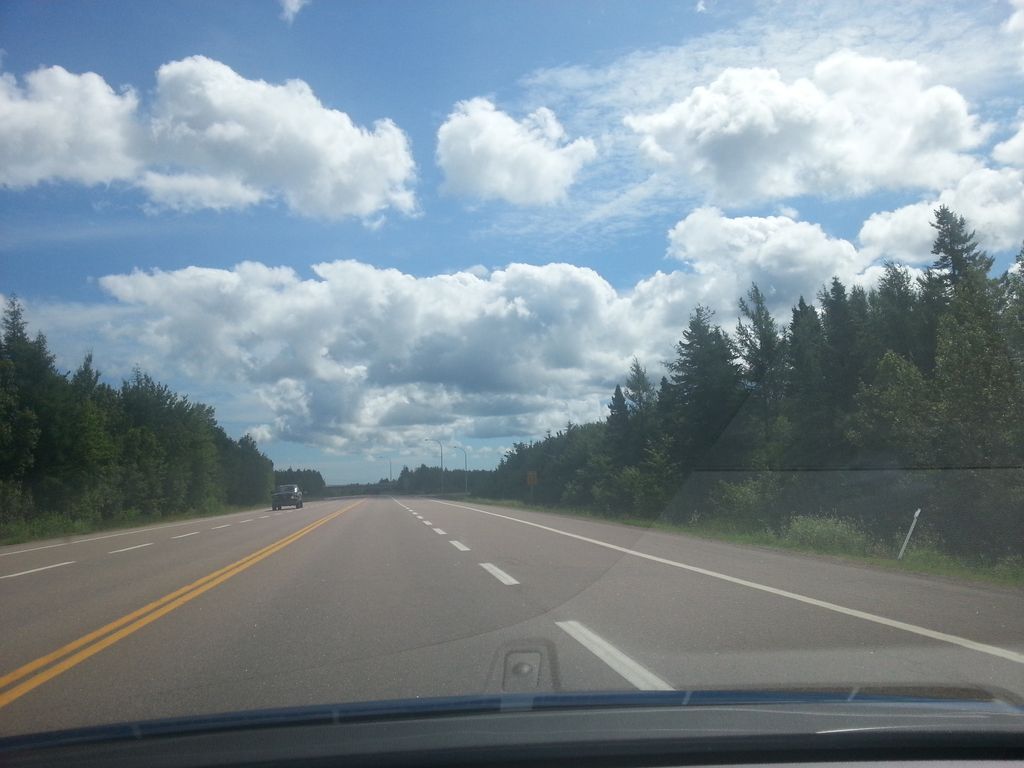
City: charlottetown